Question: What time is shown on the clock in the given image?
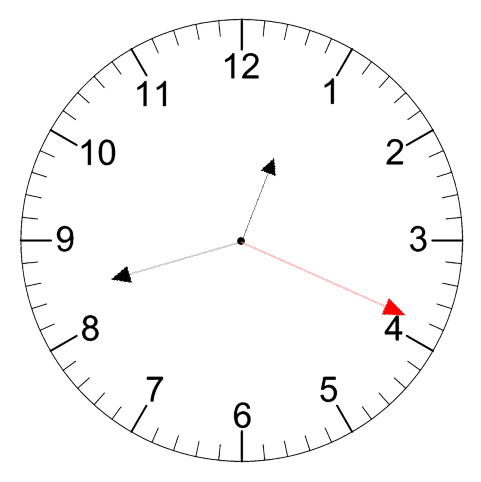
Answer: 12:42:19